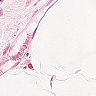
Metastatic tissue present: no